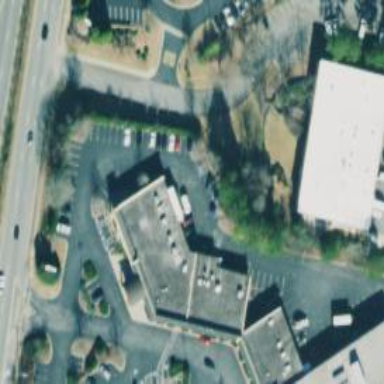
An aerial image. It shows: Clinic.